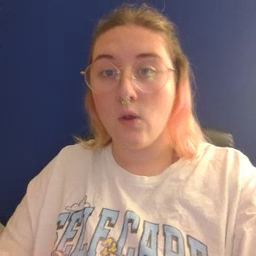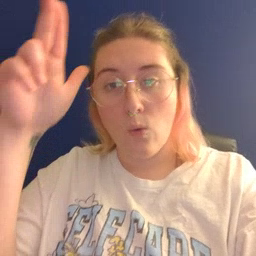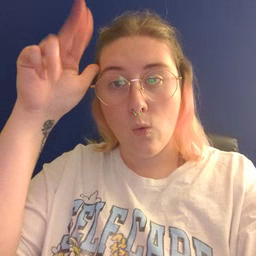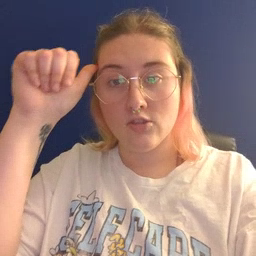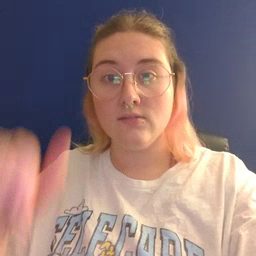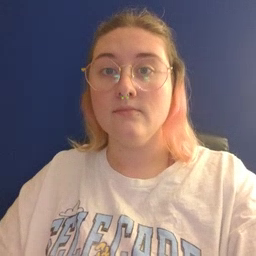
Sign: horse